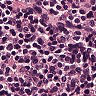
Metastatic tissue present: no